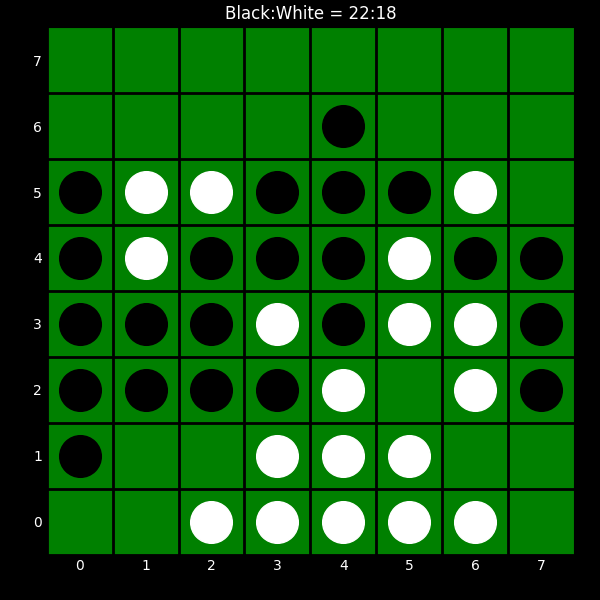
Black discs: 22
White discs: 18